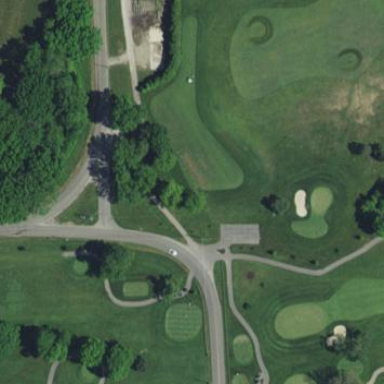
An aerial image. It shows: Grassy area designated as golf fairway.